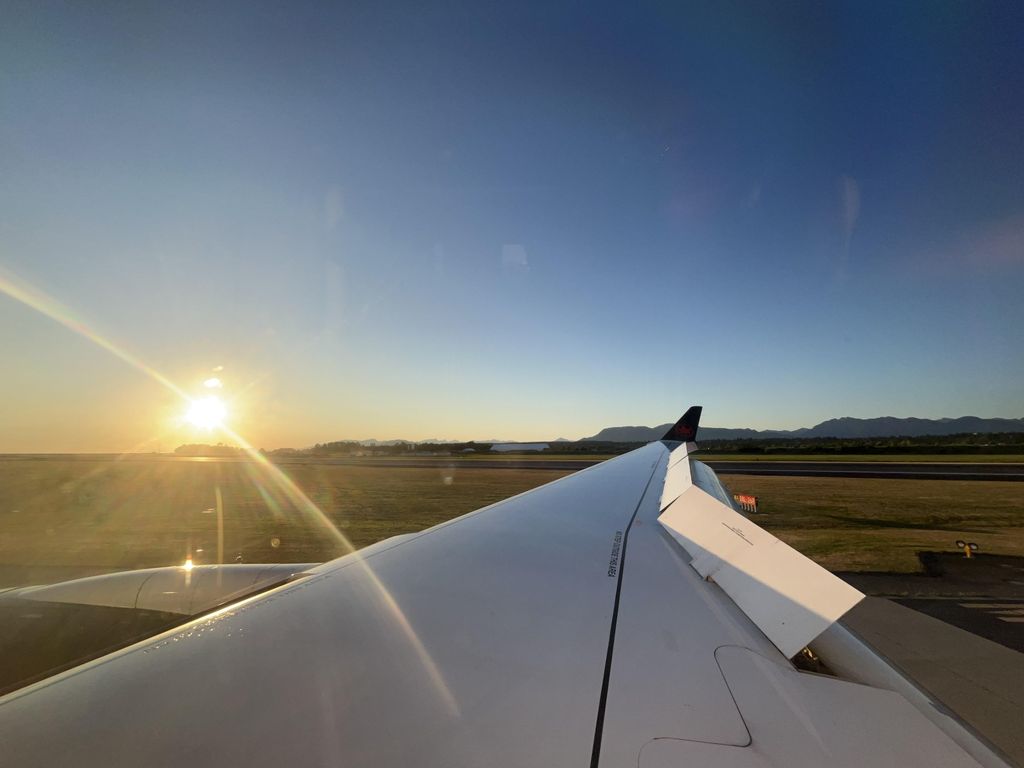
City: vancouver